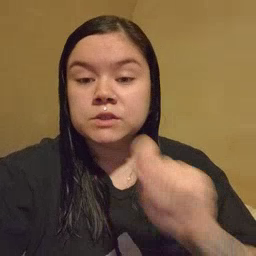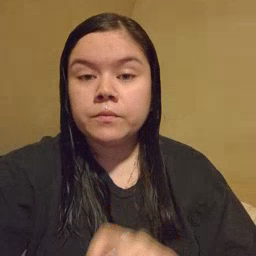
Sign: pencil